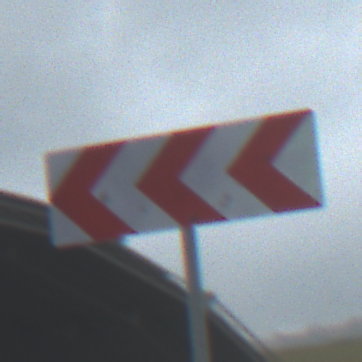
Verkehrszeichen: RichtungstafelnInKurvenGrossRechts
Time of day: Midday
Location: Outdoor (Suburban)
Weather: Overcast
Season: NotSpecified
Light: Natural